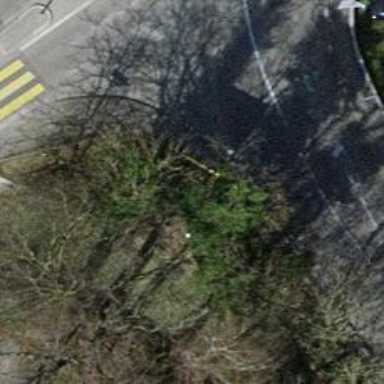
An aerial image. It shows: Asphalt sidewalk.